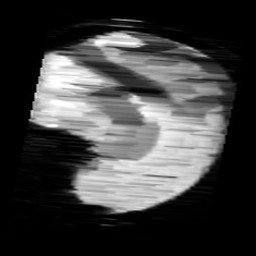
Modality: minIP
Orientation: sagittal
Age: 12
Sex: female
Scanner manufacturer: siemens
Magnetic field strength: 3 T
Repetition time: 0.027 s
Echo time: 0.02 s